Field crop: maize
Growth stage: 2
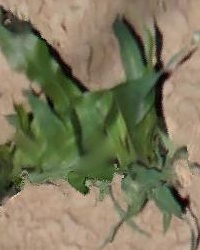
Species: maize